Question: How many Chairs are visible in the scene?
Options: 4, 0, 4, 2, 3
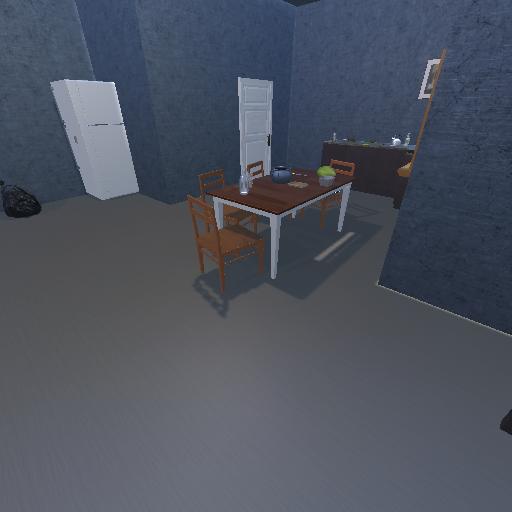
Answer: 4